Interaction volume radius: 5 \u00c5
Interaction volume height: 10 \u00c5
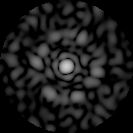
Disorder parameter: 0.886